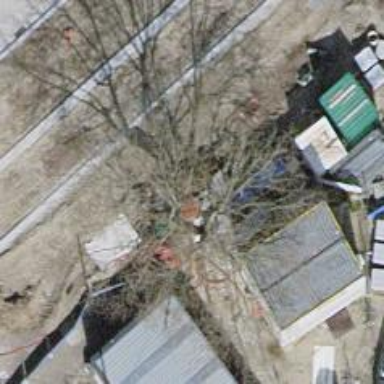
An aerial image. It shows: Landmark tree with broadleaved leaves.